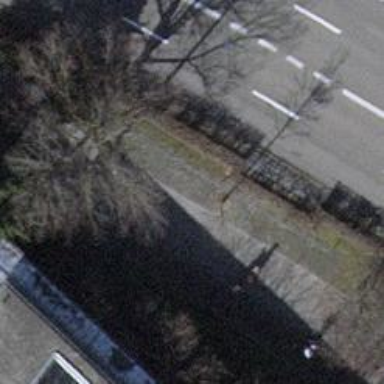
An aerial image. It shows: Bicycle parking area.